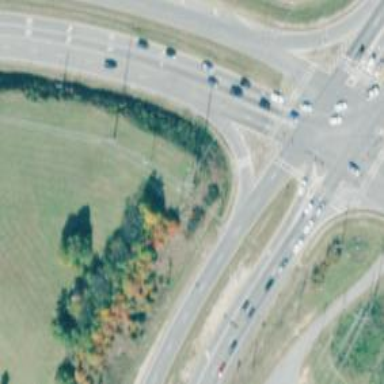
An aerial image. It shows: Asphalt trunk link road.